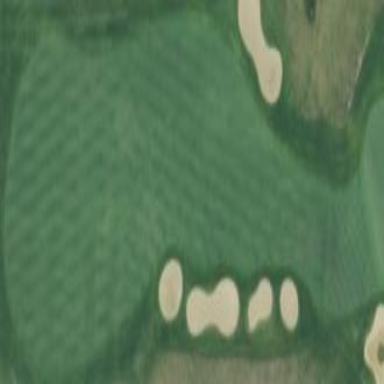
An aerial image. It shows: Lush grass fairway on golf course.